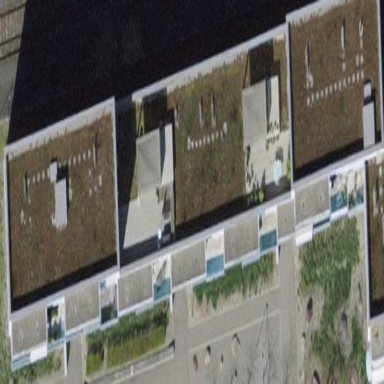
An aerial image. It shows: Residential building with apartments. It has flat roof.